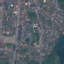
Land use / land cover class: Residential